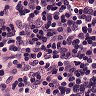
Metastatic tissue present: no